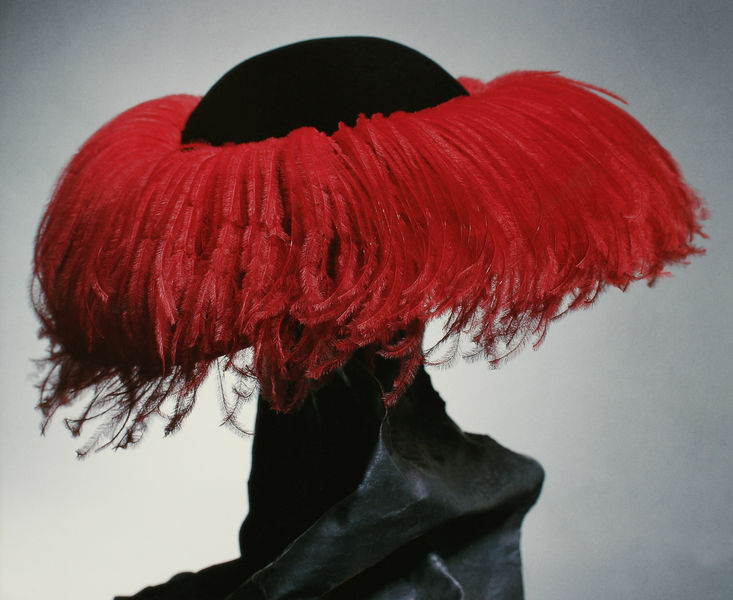
Titel: Hut
Standort: Kyoto (Japan)
Institution: Kyoto Costume Institute
Schlagwörter: schatten, grün, hut, licht, schwarz, rot, schal, tuch, mode, falten, federn, samt, fransen, seide, rund, podest, krempe, foto, fotografie, photographie, kante, kuppe, photo, farbfoto, museum, textil, aufnahme, strähnen, feuerrot, straussenfedern, fashion, kyoto